Field crop: maize
Growth stage: 2
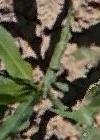
Species: maize